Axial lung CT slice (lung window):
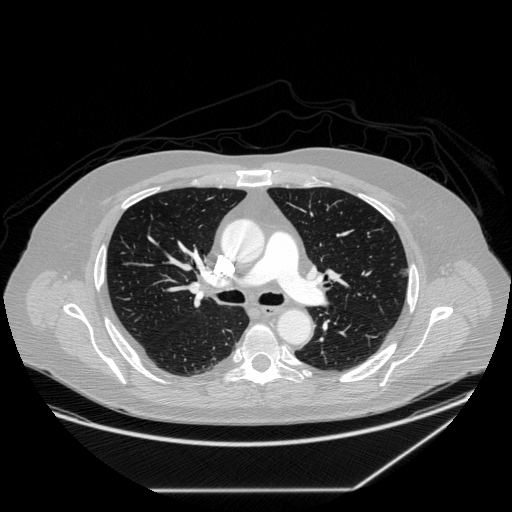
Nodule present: yes
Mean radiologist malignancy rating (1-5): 3